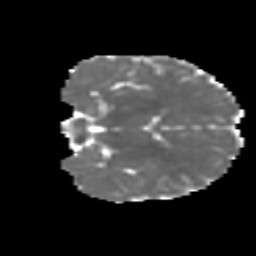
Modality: MD
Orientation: coronal
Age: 12
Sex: female
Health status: ill
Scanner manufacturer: ge
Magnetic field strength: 3 T
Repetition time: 6.845 s
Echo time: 0.0805 s